Field crop: maize
Growth stage: 1
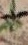
Species: atriplex